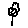
Label: flower